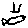
Label: fish